Question: I have 1 top layout and 3 bottom layouts, a user drags items from top layout to one of the 3 below.

The code below:
- - - puts them back into top layout'''
public void onClick(View view) {
LinearLayout bottomLinearLayout1 = (LinearLayout) findViewById(R.id.bottom1);
LinearLayout bottomLinearLayout2 = (LinearLayout) findViewById(R.id.bottom2);
LinearLayout bottomLinearLayout3 = (LinearLayout) findViewById(R.id.bottom3);
LinearLayout topLinearLayout = (LinearLayout) findViewById(R.id.topLinear);
int total_num1 = bottomLinearLayout1.getChildCount();
int total_num2 = bottomLinearLayout2.getChildCount();
int total_num3 = bottomLinearLayout3.getChildCount();
View current_image = null;
List<View> listOfkids = new ArrayList<>() ;
//************ REPEATS **************
for(int i = 0 ; i < total_num1 ; i++){
current_image = bottomLinearLayout1.getChildAt(i);
listOfkids.add(current_image);
}
bottomLinearLayout1.removeAllViews();
for(int i = 0 ; i < listOfkids.size();i++){
topLinearLayout.addView( listOfkids.get(i));
}
listOfkids.clear();
//************ REPEATS **************
for(int i = 0 ; i < total_num2 ; i++){
current_image = bottomLinearLayout2.getChildAt(i);
listOfkids.add(current_image);
}
bottomLinearLayout2.removeAllViews();
for(int i = 0 ; i < listOfkids.size();i++){
topLinearLayout.addView( listOfkids.get(i));
}
listOfkids.clear();
//************ REPEATS **************
for(int i = 0 ; i < total_num3 ; i++){
current_image = bottomLinearLayout3.getChildAt(i);
listOfkids.add(current_image);
}
bottomLinearLayout3.removeAllViews();
for(int i = 0 ; i < listOfkids.size();i++){
topLinearLayout.addView( listOfkids.get(i));
}
'''
Basically, the only difference between these loops is the last digit in "bottomLinearLayout"; the other code just copies itself!
Can i do this:
'''
if(id == R.id.bottom1){
String current_layout = "bottomLinearLayout" + 1 ;
}
else if( id == R.id.bottom2){
current_layout = "bottomLinearLayout" + 2 ;
}
else if( id == R.id.bottom3){
current_layout = "bottomLinearLayout" + 3 ;
}
'''
and then add this string as ?
is this possible?
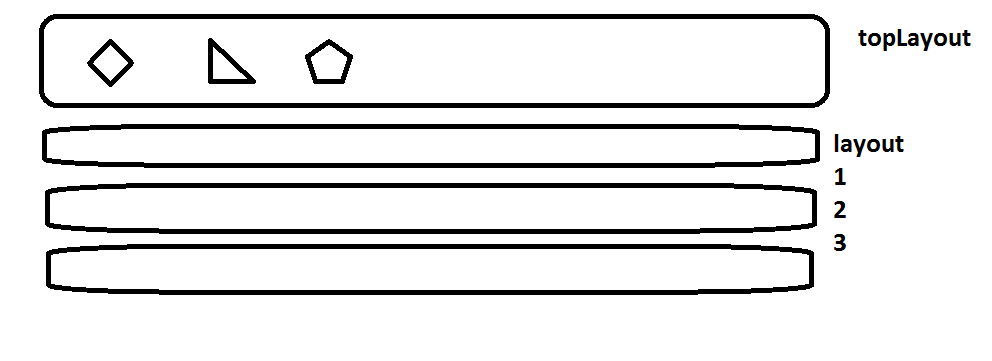
Answer: Assuming that you want to refactor the 'onClick' method, you could create an array of the layout ids and iterate through them as follows:
'''
int bottomLayoutIds[] = {R.id.bottom1, R.id.bottom2, R.id.bottom3};
LinearLayout topLinearLayout = (LinearLayout) findViewById(R.id.topLinear);
for (int layoutId : bottomLayoutIds){
LinearLayout bottomLinearLayout = (LinearLayout) findViewById(layoutId);
int childCount = bottomLinearLayout.getChildCount();
List<View> listOfKids = new ArrayList<>() ;
for(int i = 0 ; i < childCount ; i++){
View currentImage = bottomLinearLayout.getChildAt(i);
listOfKids.add(currentImage);
}
bottomLinearLayout.removeAllViews();
for(int i = 0 ; i < listOfKids.size();i++){
topLinearLayout.addView( listOfKids.get(i));
}
}
'''